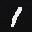
Label: 1